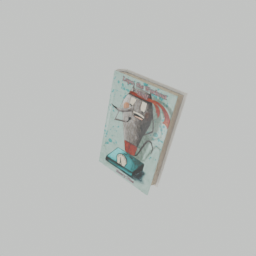
Label: tools